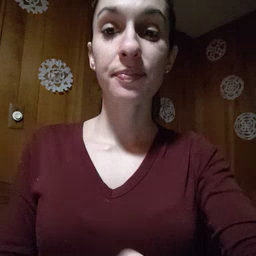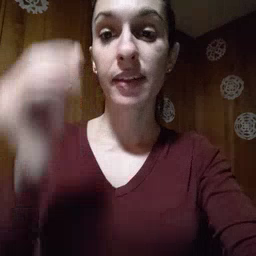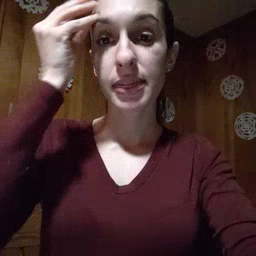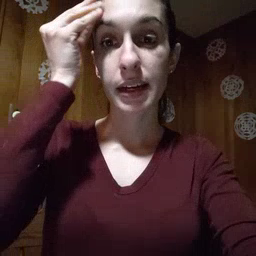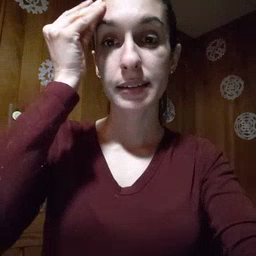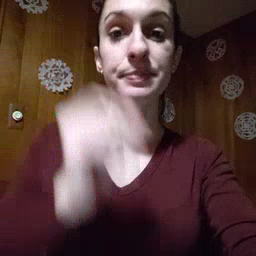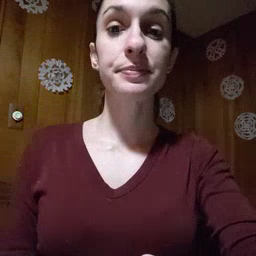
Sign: think